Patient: sex F, age 55
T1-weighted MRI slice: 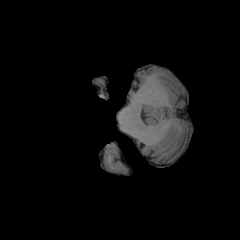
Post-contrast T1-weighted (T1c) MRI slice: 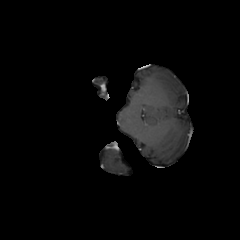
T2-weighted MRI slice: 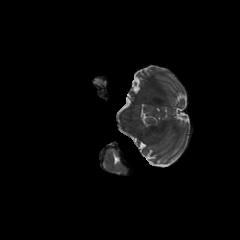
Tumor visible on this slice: no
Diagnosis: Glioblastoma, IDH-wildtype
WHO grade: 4